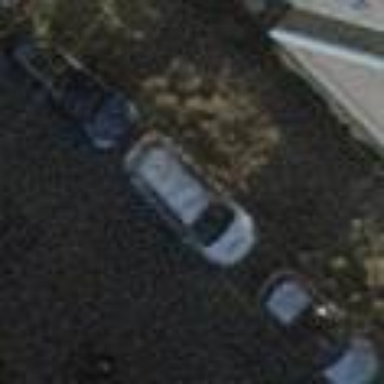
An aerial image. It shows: Parking lane.